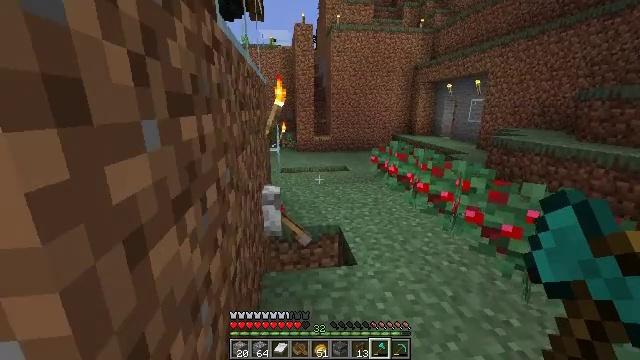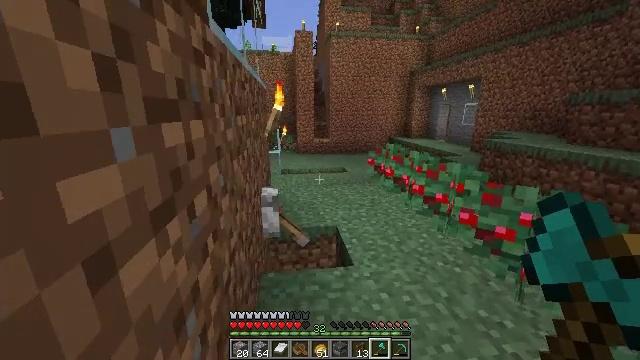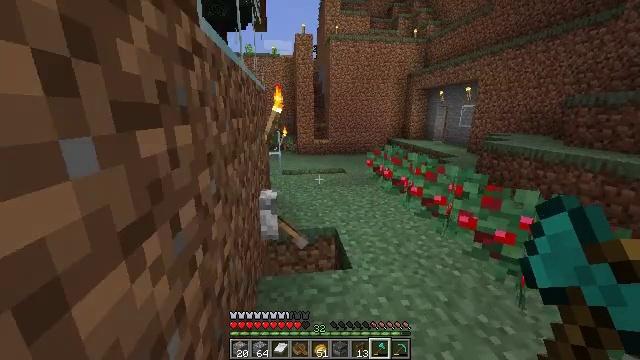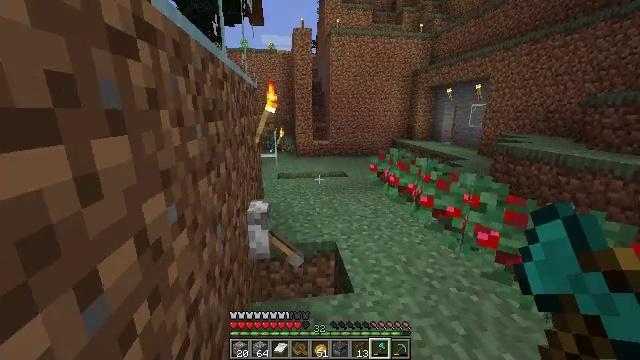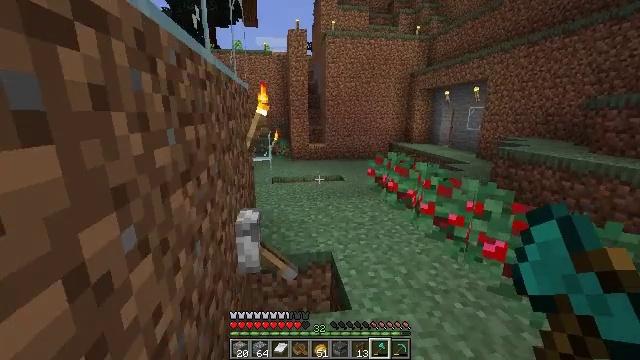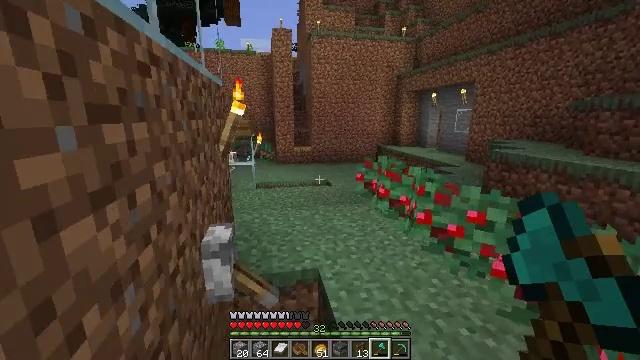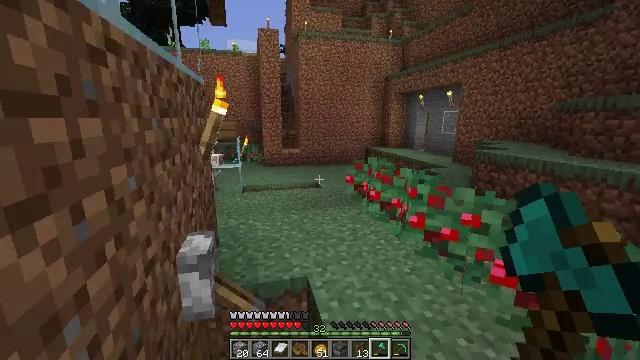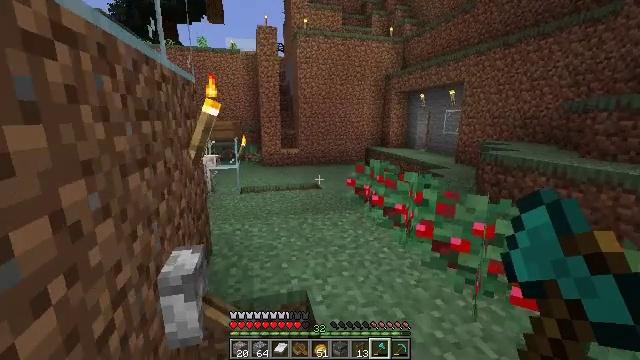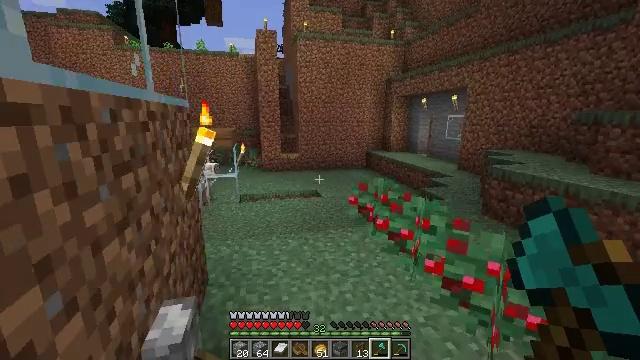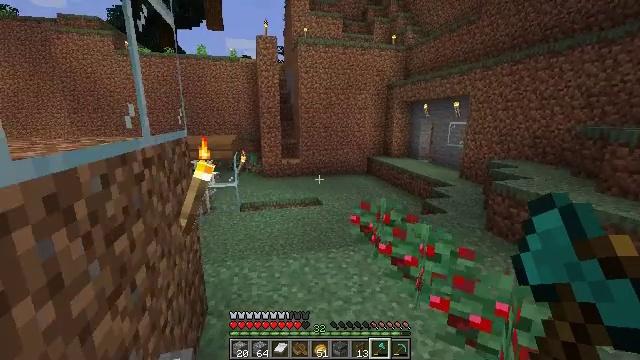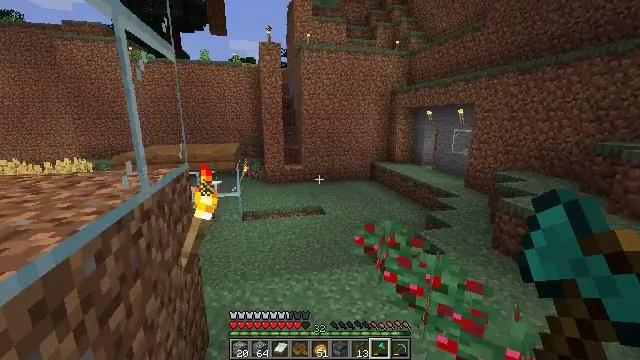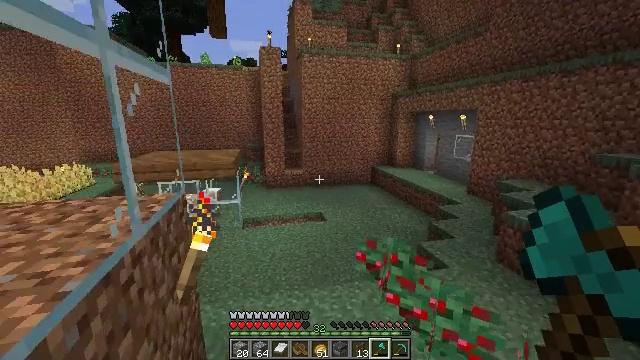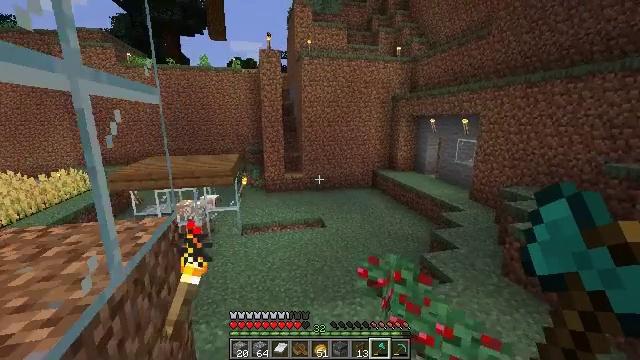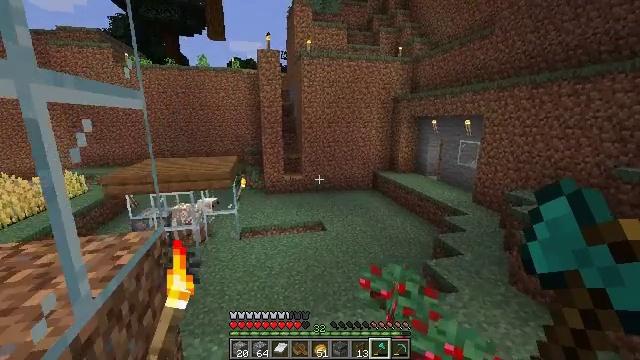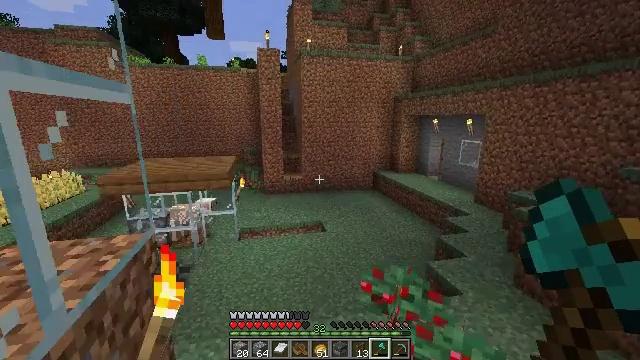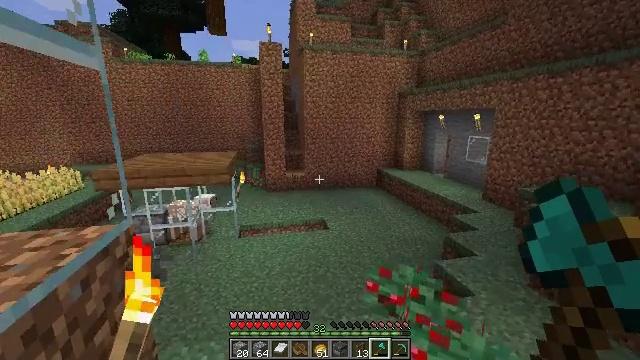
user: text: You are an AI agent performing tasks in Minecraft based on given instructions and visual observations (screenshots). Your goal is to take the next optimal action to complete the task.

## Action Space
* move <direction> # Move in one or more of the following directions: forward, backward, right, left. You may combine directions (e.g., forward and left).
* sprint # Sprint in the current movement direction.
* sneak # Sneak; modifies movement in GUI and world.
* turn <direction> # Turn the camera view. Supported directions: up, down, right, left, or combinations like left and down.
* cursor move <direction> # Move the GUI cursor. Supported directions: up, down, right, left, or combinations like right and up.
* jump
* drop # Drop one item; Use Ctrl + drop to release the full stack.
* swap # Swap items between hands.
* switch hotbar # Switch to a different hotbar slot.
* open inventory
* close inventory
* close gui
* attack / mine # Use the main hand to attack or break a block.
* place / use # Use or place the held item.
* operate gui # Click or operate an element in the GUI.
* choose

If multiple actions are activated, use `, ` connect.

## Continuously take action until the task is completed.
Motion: motion action
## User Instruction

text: Remove a spruce boat from the inventory.
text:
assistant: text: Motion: move forward
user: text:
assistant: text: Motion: move forward
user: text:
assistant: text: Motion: move forward
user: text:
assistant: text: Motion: move forward
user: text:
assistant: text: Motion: move forward, turn right
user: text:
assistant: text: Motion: move forward, turn right
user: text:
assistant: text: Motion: move forward
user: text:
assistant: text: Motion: move forward, jump
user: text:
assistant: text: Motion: move forward, jump
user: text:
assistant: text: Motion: move forward, jump
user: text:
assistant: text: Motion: move forward, jump
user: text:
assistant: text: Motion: move forward, jump
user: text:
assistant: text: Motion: move forward, jump
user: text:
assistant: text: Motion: move forward, jump
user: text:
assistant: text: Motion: move forward, jump
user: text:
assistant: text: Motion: move forward, turn left, jump
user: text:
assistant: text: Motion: move forward, turn left, jump
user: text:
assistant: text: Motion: move forward, jump
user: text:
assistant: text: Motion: move forward, jump
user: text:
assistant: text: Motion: move forward, sprint, jump
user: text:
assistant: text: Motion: move forward, sprint, jump
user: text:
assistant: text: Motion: move forward, sprint, jump
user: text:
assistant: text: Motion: move forward, sprint, jump
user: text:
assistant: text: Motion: move forward, jump
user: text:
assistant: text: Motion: move forward, jump
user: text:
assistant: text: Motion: move forward, turn right, jump
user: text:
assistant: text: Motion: move forward, turn right, jump
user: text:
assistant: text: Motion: move forward, turn right, jump
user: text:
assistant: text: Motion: move forward, turn right, jump
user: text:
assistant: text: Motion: move forward, turn right, jump